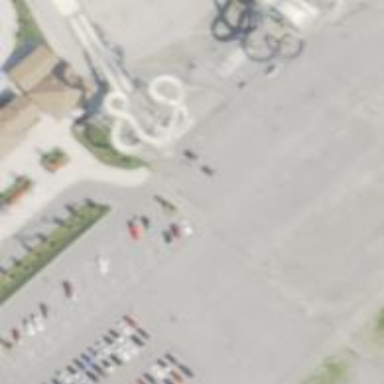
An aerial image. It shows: Water slide attraction.